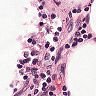
Metastatic tissue present: no